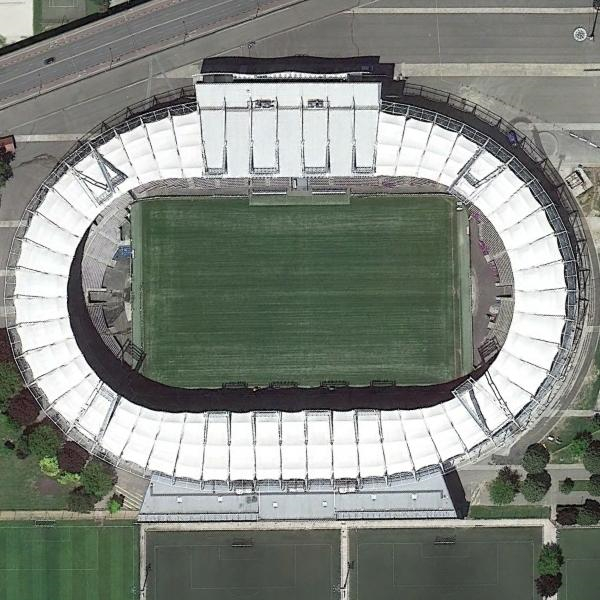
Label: Stadium